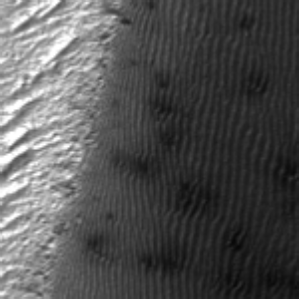
Label: frost